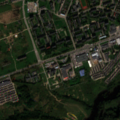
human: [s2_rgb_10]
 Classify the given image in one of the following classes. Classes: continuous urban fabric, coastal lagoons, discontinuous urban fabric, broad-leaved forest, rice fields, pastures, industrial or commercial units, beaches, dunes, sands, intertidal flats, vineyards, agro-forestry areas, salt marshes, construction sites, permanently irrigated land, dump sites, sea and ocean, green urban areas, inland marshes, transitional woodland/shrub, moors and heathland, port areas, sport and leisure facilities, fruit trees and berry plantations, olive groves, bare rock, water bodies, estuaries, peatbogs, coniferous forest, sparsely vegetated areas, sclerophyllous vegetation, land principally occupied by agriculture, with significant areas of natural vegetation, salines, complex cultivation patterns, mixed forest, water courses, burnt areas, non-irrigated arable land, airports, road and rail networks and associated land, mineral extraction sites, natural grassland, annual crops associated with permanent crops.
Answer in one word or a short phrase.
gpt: discontinuous urban fabric, industrial or commercial units, complex cultivation patterns, land principally occupied by agriculture, with significant areas of natural vegetation